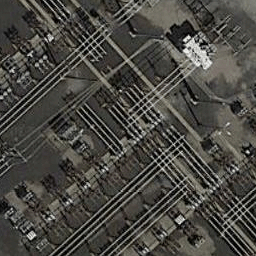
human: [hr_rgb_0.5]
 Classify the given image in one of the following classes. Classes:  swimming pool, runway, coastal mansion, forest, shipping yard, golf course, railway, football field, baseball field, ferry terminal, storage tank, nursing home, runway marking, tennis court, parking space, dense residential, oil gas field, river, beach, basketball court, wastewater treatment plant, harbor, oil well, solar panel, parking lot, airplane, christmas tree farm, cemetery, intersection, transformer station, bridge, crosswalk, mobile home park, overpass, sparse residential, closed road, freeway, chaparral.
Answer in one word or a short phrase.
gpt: transformer station